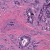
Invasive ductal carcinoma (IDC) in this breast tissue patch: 1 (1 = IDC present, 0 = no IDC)